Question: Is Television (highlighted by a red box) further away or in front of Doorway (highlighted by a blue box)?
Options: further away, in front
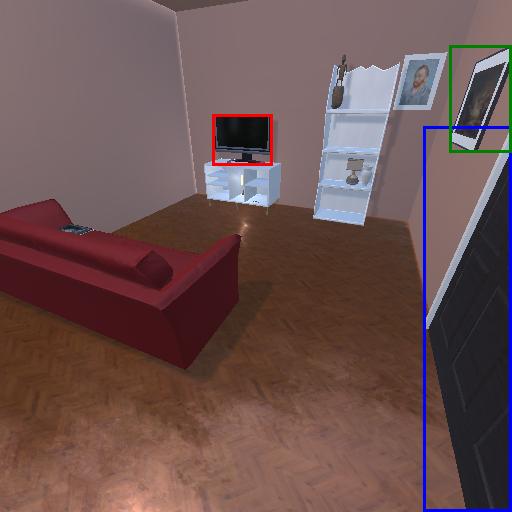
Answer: further away